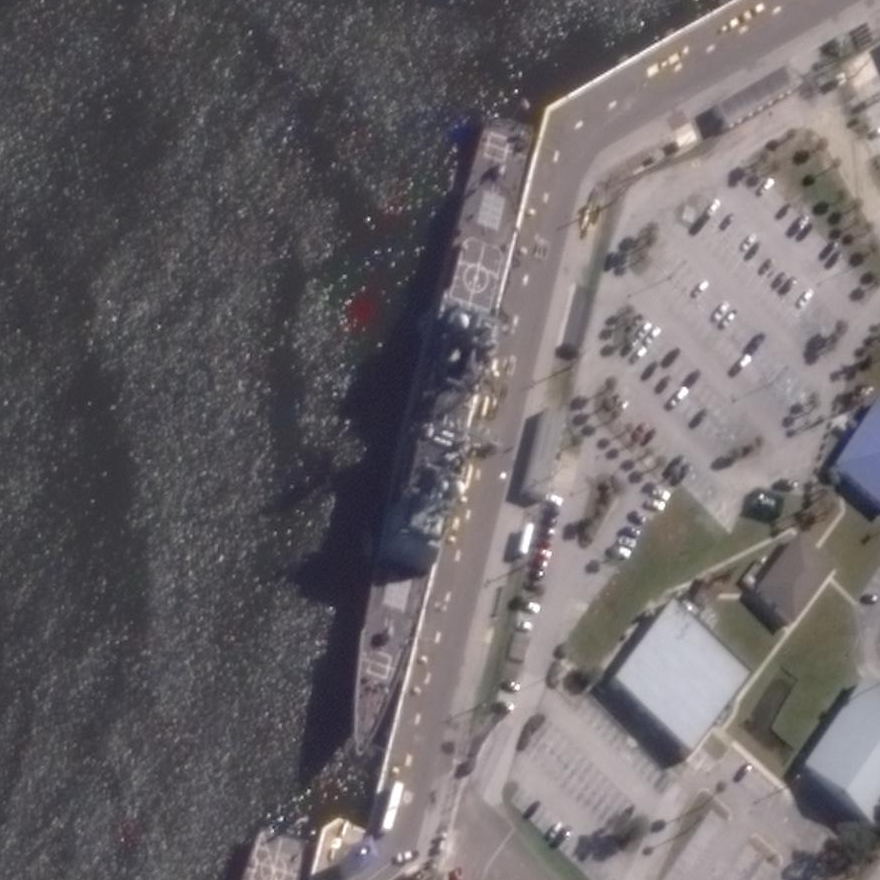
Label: cruiser